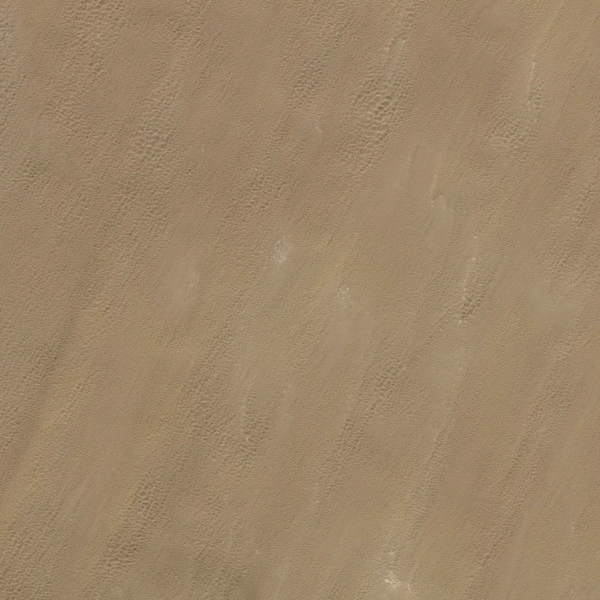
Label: Desert